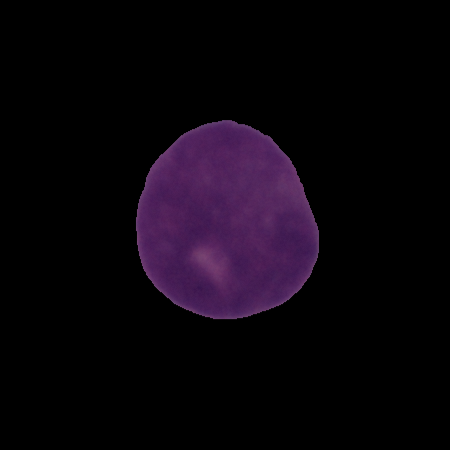
Label: cancer